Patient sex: F
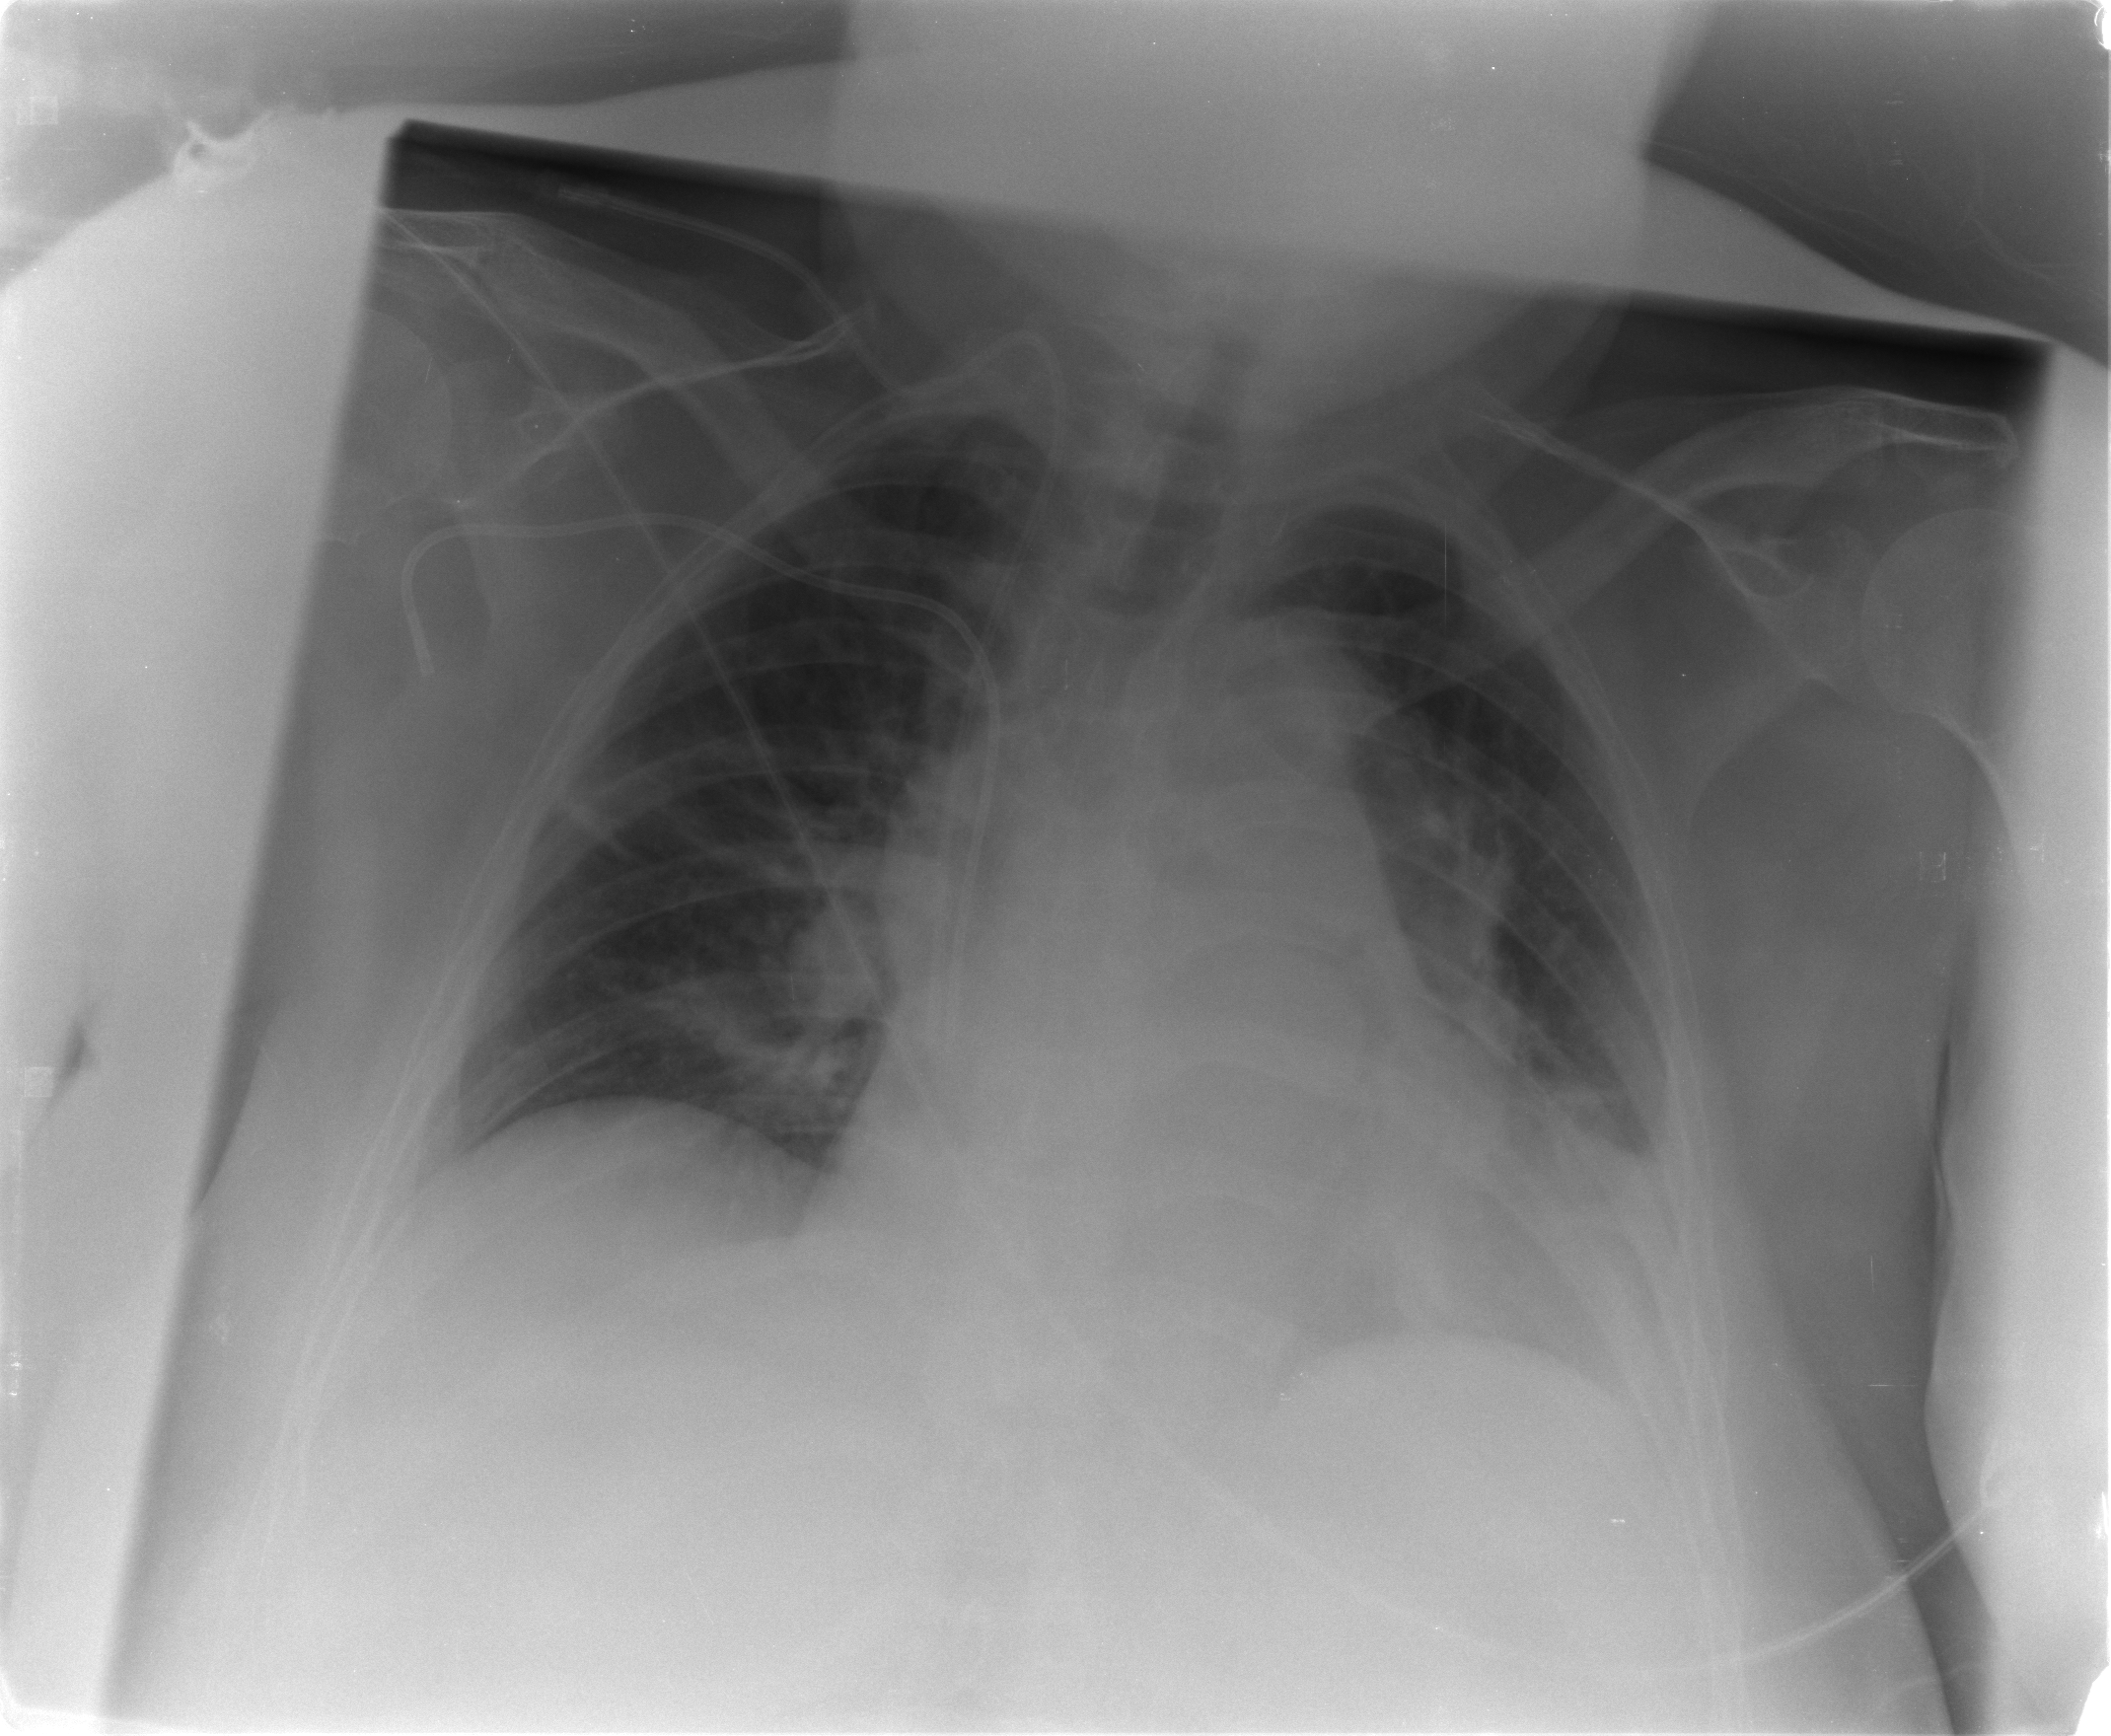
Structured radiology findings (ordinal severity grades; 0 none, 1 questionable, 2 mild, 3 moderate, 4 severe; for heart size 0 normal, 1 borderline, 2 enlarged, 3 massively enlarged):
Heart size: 2
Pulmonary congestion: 0
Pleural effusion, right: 0
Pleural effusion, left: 2
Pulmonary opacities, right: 0
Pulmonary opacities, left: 0
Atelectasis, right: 2
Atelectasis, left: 2